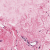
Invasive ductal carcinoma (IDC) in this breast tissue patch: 0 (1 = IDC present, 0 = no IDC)